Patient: sex M, age 66
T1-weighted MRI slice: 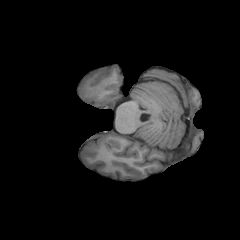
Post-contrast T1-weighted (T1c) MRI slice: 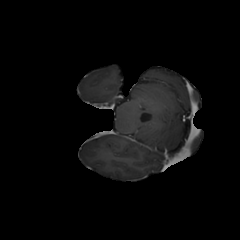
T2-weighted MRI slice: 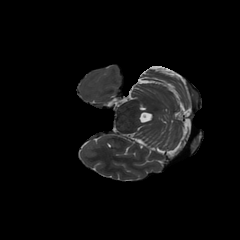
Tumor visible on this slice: no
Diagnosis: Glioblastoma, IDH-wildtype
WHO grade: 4